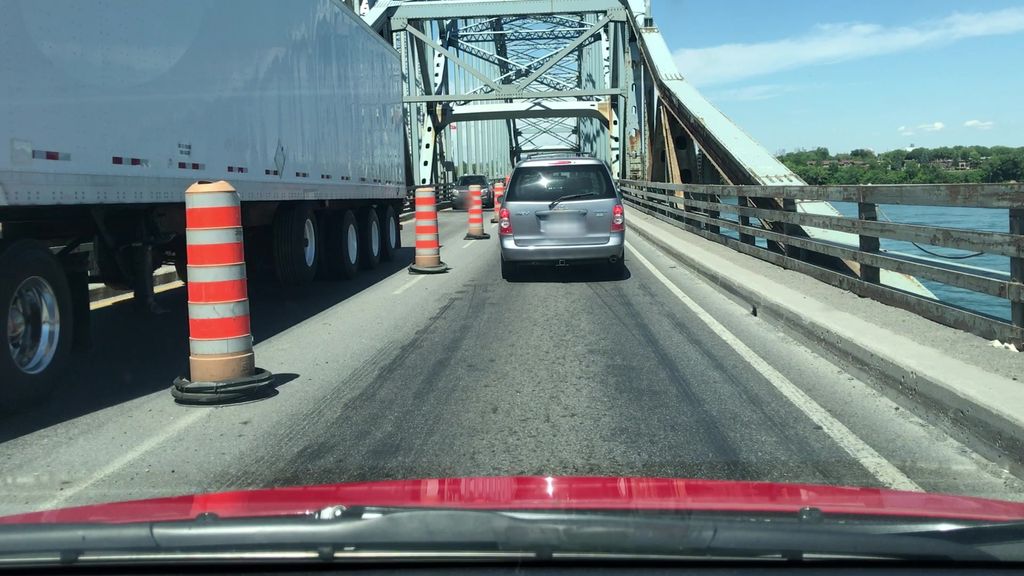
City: montreal